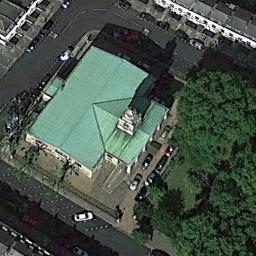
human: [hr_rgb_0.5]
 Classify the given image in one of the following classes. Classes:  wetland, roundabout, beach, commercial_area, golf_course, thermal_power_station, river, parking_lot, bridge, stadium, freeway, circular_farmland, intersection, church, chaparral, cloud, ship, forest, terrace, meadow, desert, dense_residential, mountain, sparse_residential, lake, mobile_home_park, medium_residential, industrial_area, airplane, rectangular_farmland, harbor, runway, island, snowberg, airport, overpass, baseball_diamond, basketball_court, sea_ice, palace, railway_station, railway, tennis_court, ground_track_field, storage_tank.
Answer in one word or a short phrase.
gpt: church